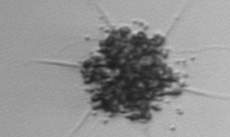
Label: Dictyocha